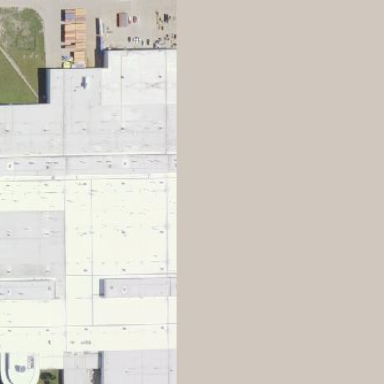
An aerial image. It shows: Industrial building.